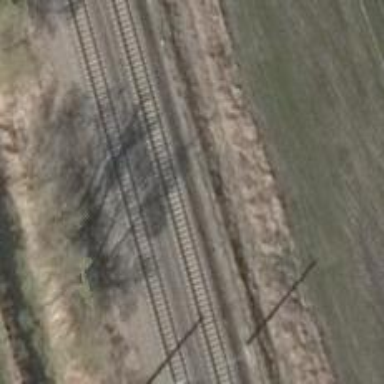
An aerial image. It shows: Railway signal.